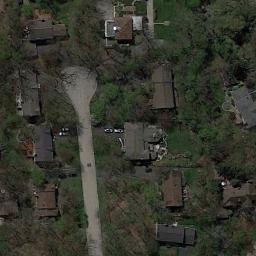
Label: medium_residential